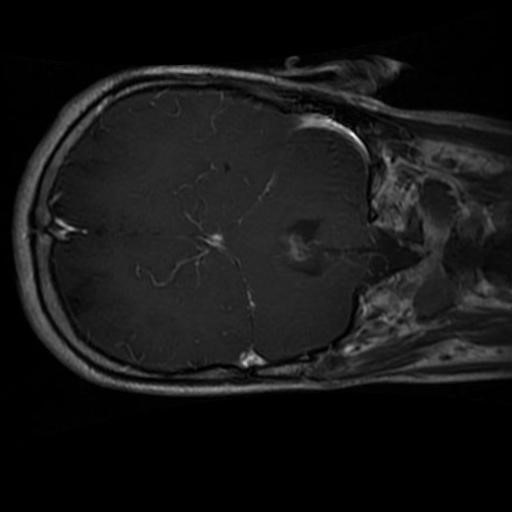
Label: brain_glioma